Question: Ive created a left navigation bar which is fixed to the top when user is scrolling, this part is working great. However, when i resize the resolution, at some point left navigation bar is moving on top of the MAIN content, and i cant figure out how to prevent this with fixed div.
Bonus question, how do i make left navigation to have red background for whole col-md-2 column?

in fiddle i didnt add top navigation.
<URL>
'''
<body>
<div class=" col-md-2">
<ul class="nav nav-pills nav-stacked mainMenu ">
<li>
<a><i class="fa fa-tags fa-2x"></i>xxxxxx <span class="caret pull-right margin-top"></span></a>
<ul class="nav nav-pills nav-stacked">
<li>xxxxxx</li>
</ul>
</li>
<li><a><i class="fa fa-cog fa-2x"></i>xxxxx</a></li>
<li><a><i class="fa fa-users fa-2x"></i>xxxxxx <span class="caret pull-right margin-top"></span></a></li>
<li><a><i class="fa fa-area-chart fa-2x"></i>xxxxxx</a></li>
</ul>
</div>
<div class="col-md-10">
<div class="row">
<div class="col-md-12">
MAIN
</div>
</div>
</div>
</body>
'''
Fiddle : <URL>
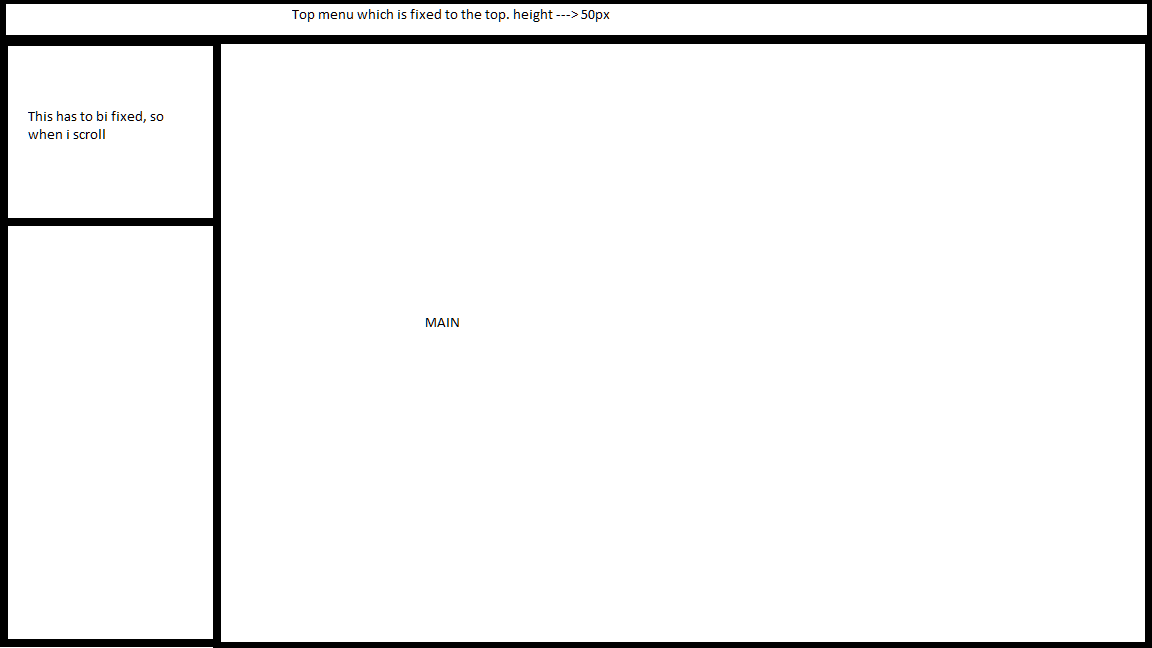
Answer: Try to give html,body width and height 100%, based on that use nav bar width height percentages using css media queries as shown below.
'''
html,body{
height: 100%;
'''
width: 100%;
}
'''
@media (max-width: 900px) {
'''
.navClass { width:10%;height:20%; // values are just for reference
}